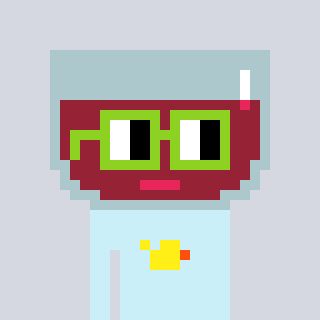
a pixel art character with square light green glasses, a wine-shaped head and a cold-colored body on a cool background